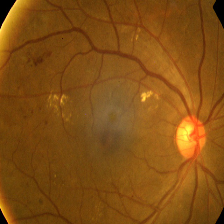
Diabetic retinopathy grade: Severe